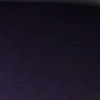
Label: space